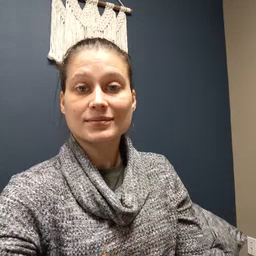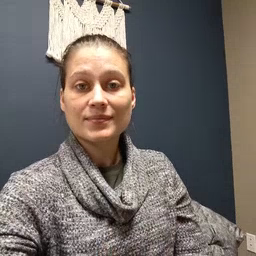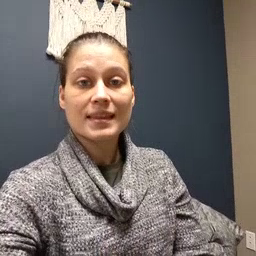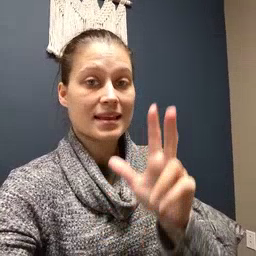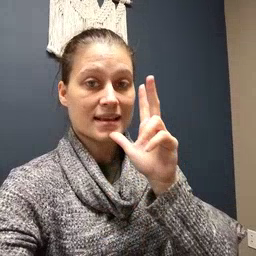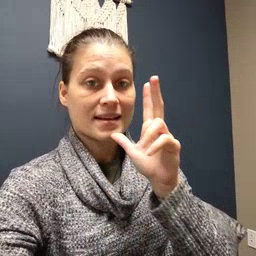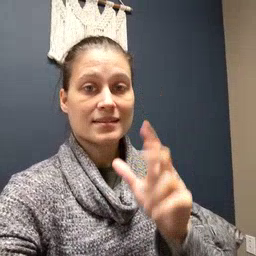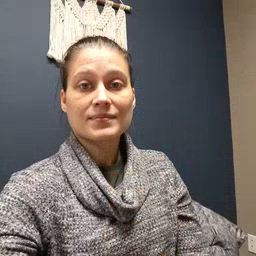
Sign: hen